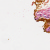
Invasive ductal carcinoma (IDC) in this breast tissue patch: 0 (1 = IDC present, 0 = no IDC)